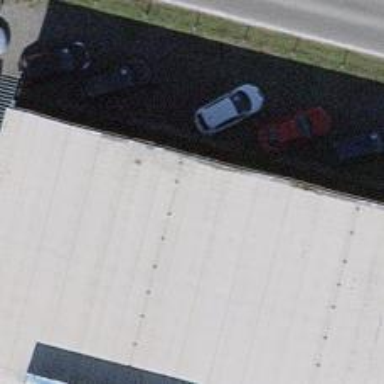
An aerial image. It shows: Workshop for car repair.